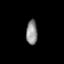
Tissue: prostate
Cell type: T cells
Senescence score: 0.2348
Nuclear area (px): 266
Mean DAPI intensity: 144.523